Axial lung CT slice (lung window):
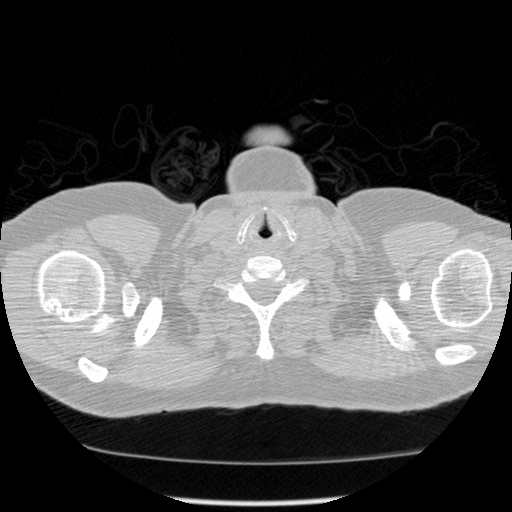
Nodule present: no